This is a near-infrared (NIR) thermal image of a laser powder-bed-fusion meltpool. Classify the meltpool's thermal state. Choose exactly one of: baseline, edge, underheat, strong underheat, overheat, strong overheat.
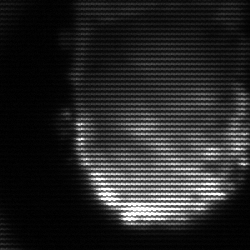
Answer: baseline